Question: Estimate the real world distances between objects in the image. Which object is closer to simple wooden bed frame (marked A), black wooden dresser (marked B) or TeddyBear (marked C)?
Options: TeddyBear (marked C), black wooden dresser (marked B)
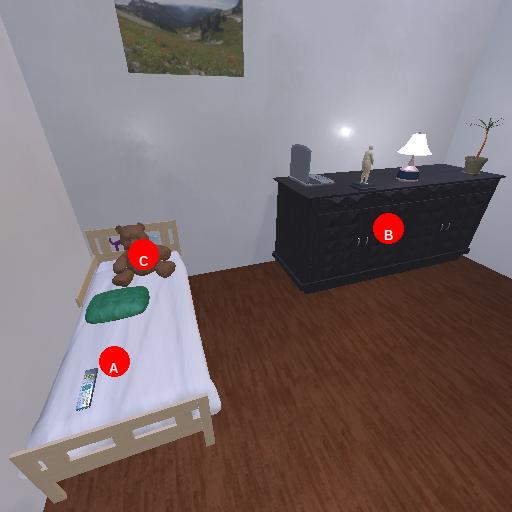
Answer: TeddyBear (marked C)